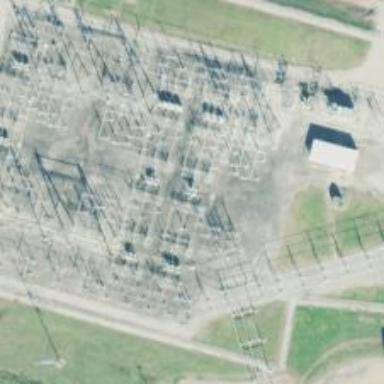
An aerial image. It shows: Switch for power supply.